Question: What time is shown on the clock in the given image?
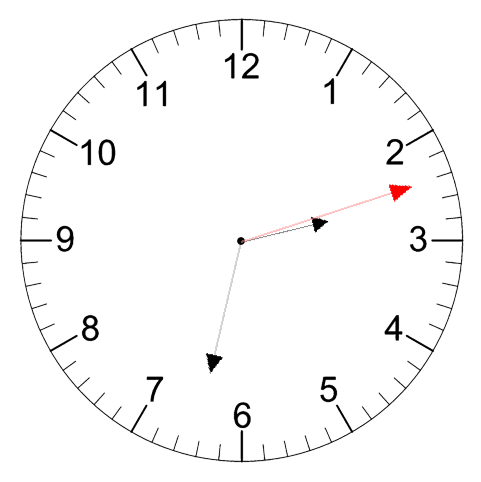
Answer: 02:32:12